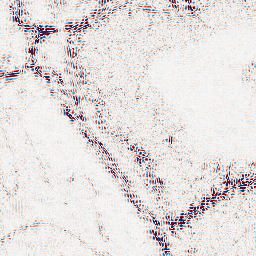
Category: wavelet
Decomposition family: wavelet_dwt
Decomposition parameters: wavelet: db8
level: 2
Upsampling method: linear_exact
Upsampling parameters: scale: 8
Upsampling scale: 8